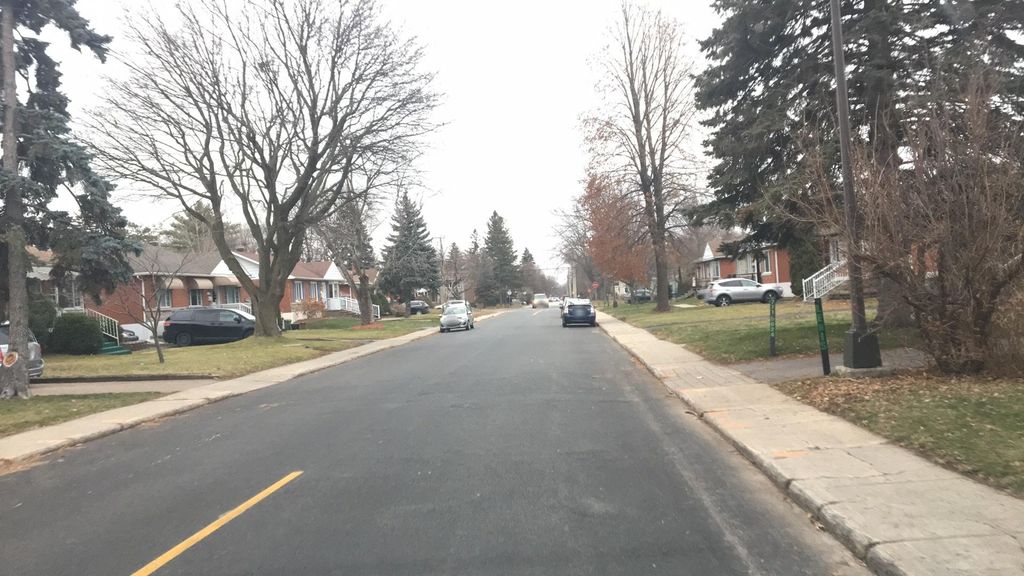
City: montreal